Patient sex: F
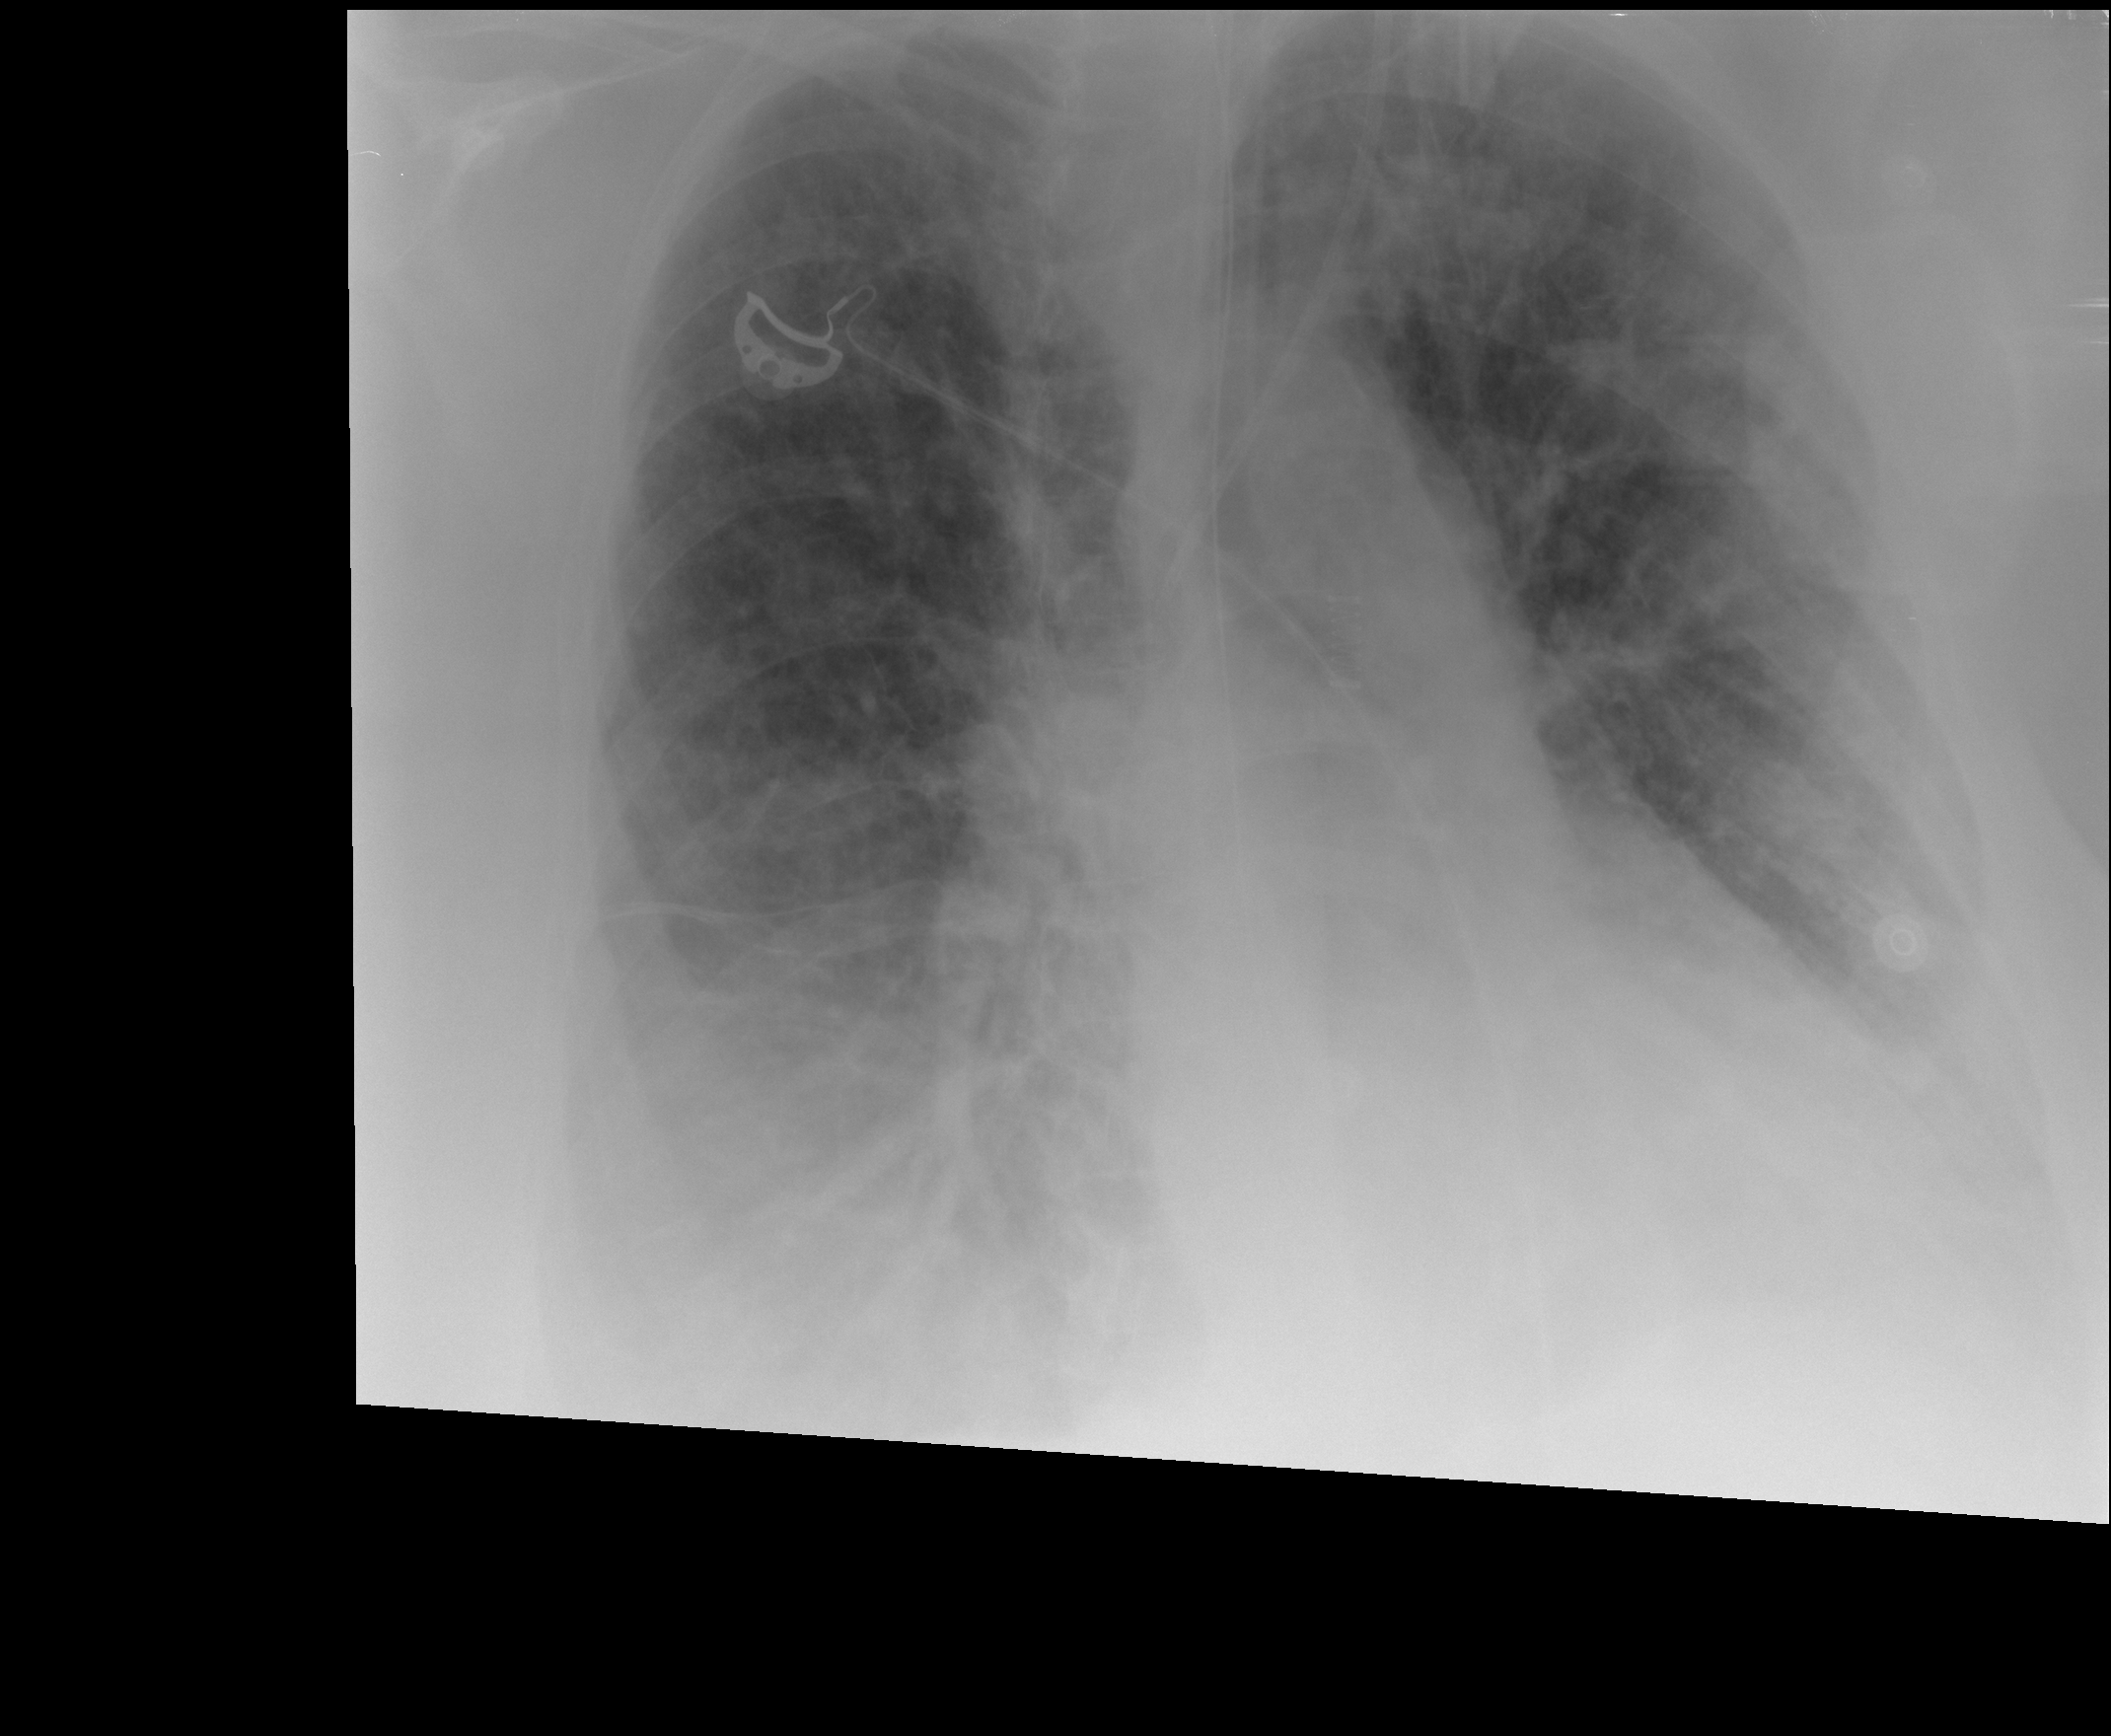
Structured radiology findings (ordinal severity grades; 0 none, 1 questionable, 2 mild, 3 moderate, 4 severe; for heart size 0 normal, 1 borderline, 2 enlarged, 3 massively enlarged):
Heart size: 0
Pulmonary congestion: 2
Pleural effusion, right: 3
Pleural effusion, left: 2
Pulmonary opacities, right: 3
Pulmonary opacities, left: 3
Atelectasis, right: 3
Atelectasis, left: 3